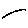
Label: moon